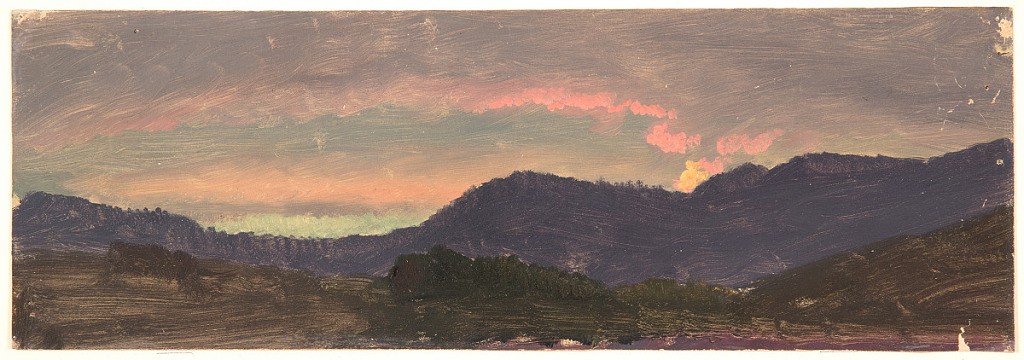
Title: Hilltop and Cloudy Sky
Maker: Frederic Edwin Church, American, 1826–1900
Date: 1865–75
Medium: Brush and oil, graphite on paperboard
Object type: Drawing
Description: Landscape sketch showing a view of a darkened mountainous landscape at twilight. Clouds and sky above are illuminated pink by the light of the setting sun. Mountain range in middle distance rendered in deep purple.